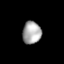
Tissue: lung
Cell type: Endothelial cells
Senescence score: 0.5963
Nuclear area (px): 412
Mean DAPI intensity: 168.24